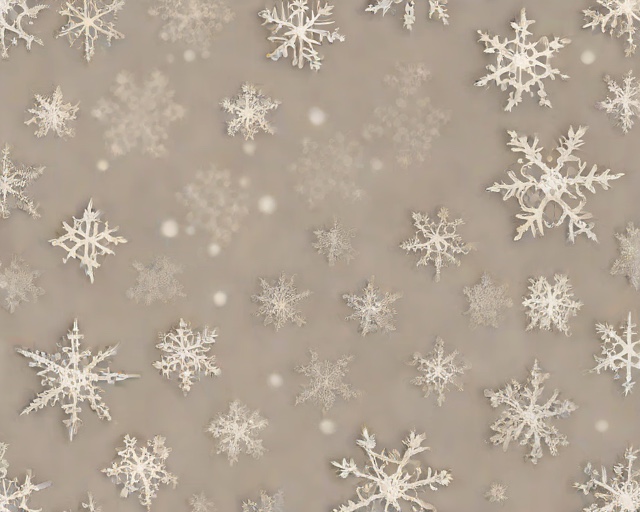
Category: Winter